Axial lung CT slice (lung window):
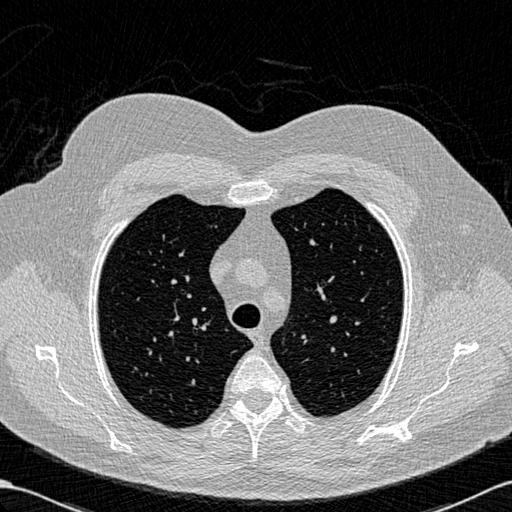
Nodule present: no